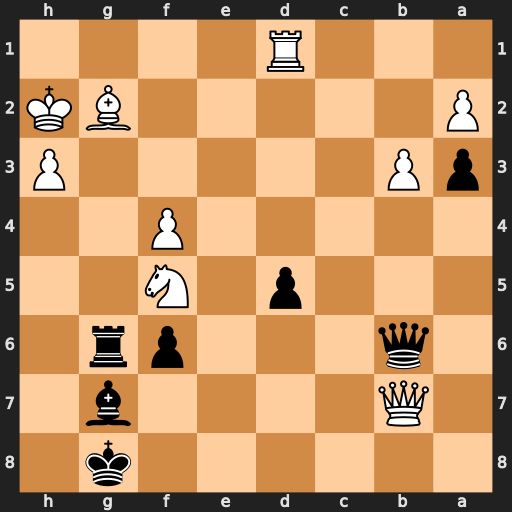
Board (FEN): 6k1/1Q4b1/1q3pr1/3p1N2/5P2/pP5P/P5BK/3R4
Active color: b
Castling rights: -
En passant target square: -
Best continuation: Rxg2+ Kxg2 Qxb7